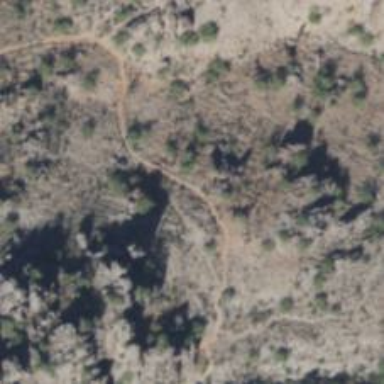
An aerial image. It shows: Hiking trail path.